Question: Hello i'm trying to access an array from a function what i'am returning work, it's an array but the result in my function "onChangeClient" always display the same "undefined". why ?
Typescript:

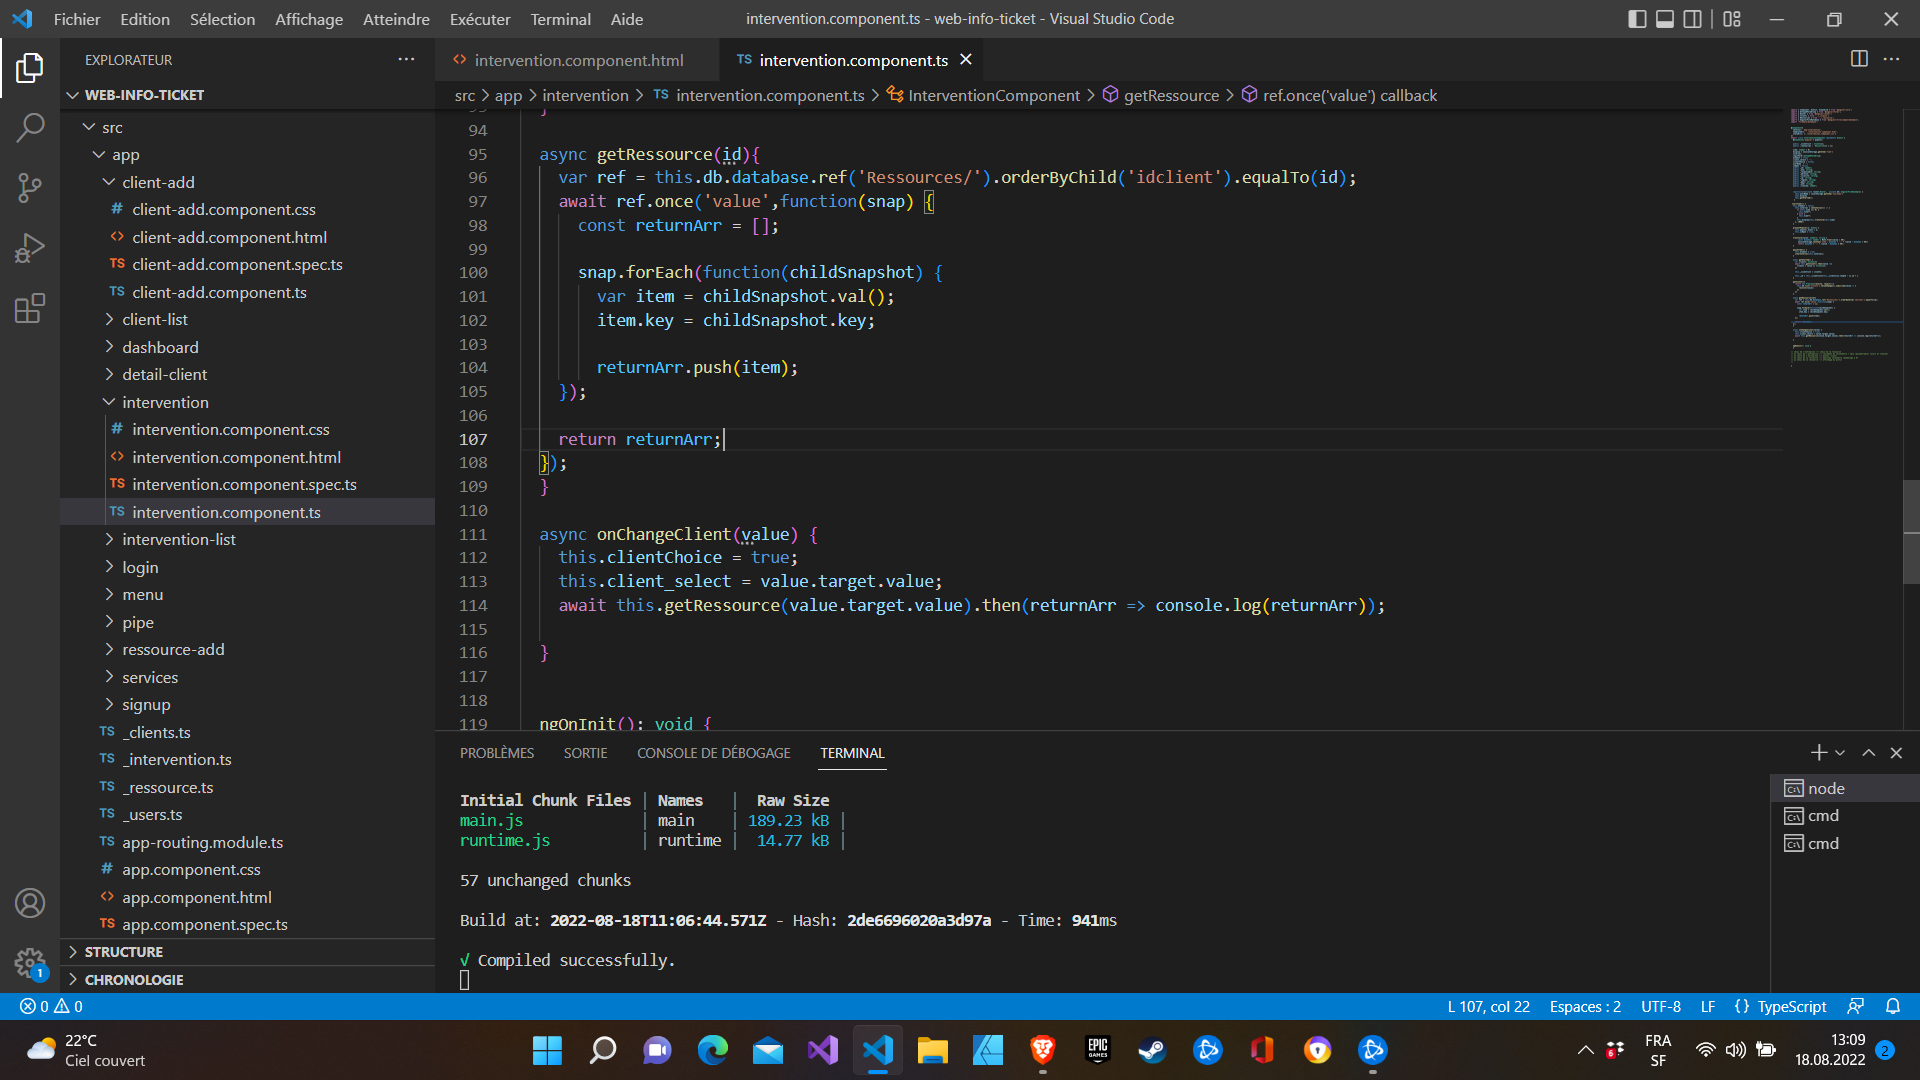
Answer: JavaScript (and hence TypeScript) uses , meaning you cannot create an 'Array' in an inner function and access it from outside. What you can do: Create the array in the function ('getRessource') and return it from there.
'''
async getRessource(id) {
var ref = ... elided ...
const returnArray = []; // define it here
await ref.once('value' ... elided ... );
return returnArray;
}
'''